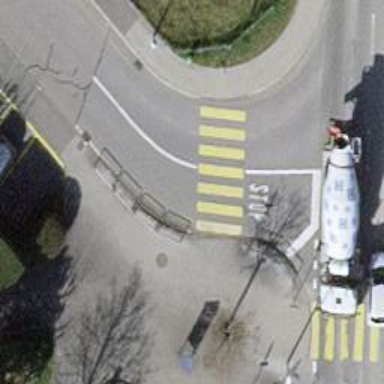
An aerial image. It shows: Zebra crossing on the road.